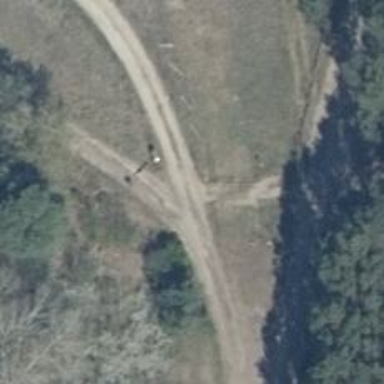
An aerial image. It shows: Sandy track road with grade4 tracktype.